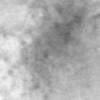
Label: no_change